Question: I have a maven projects, parent and a child project
Parent pom file
'''
<modelVersion>4.0.0</modelVersion>
<parent>
<groupId>com.xx</groupId>
<artifactId>parent</artifactId>
<version>15</version>
</parent>
<artifactId>remote</artifactId>
<version>2.0.0.0-SNAPSHOT</version>
<dependencies> ...</dependencies>
<build>
<plugins>
<plugin>
<artifactId>maven-jar-plugin</artifactId>
<configuration>
<archive>
<manifestEntries>
<Dependencies>com.xx.aa,com.almworks.sqlite4java,org.apache.commons.lang3</Dependencies>
</manifestEntries>
</archive>
</configuration>
</plugin>
</plugins>
</build>
'''
child pom.xml
'''
<artifactId>report</artifactId>
<version>2.0.0.0-SNAPSHOT</version>
<packaging>war</packaging>
<dependencies>
<dependency>
<groupId>com.xx</groupId>
<artifactId>remote</artifactId>
<version>${project.version}</version>
<scope>provided</scope>
</dependency>
</dependencies>
'''
When I instantiate parent class, I get "cannot resolve error".
I am using eclipse. I checked inside .m2 directory the jar remote2.0.0.0-SNAPSHOT.jar is available inside the path. In eclipse, I get the below error in Markers,
'''
Project 'report' is missing required Java project: 'remote'
'''
Under Libraries, I am not able to see the jar file inside I am seeing an empty folder,

I couldn't find what is the issue. Help me. Thanks
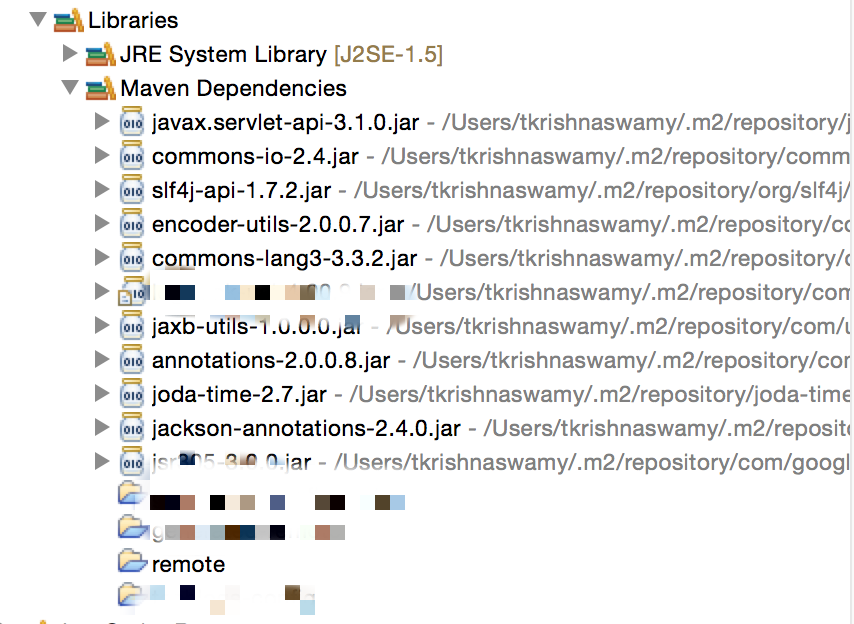
Answer: Solved it by converting the project ot a Faceted project and in classpath add the m2e container, the final classpath file may look like below,
'''
<classpathentry kind="con" path="org.eclipse.m2e.MAVEN2_CLASSPATH_CONTAINER">
<attributes>
<attribute name="maven.pomderived" value="true"/>
<attribute name="org.eclipse.jst.component.nondependency" value=""/>
</attributes>
</classpathentry>
'''